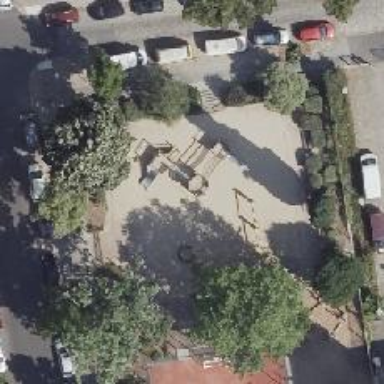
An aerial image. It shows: Playground featuring climbing pole.